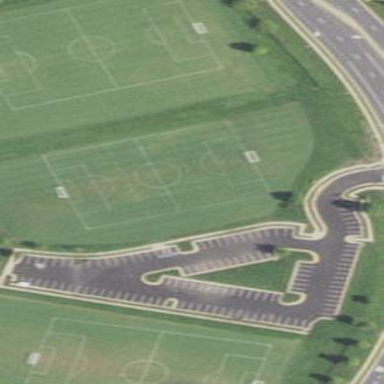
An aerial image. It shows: Soccer pitch for leisure land activities.